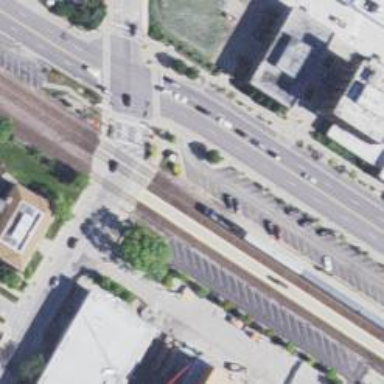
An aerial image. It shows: Crossing for the railway.